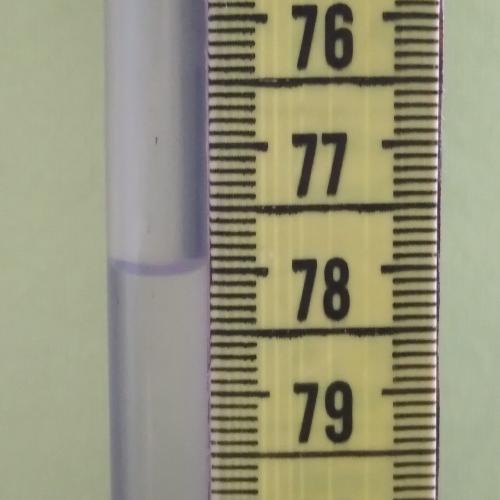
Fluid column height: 78.0 cm